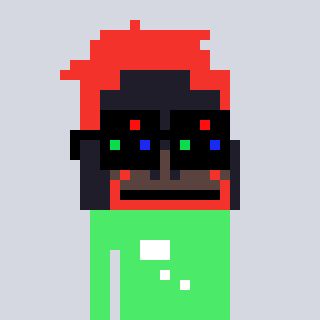
a pixel art character with square black sunglasses, a orangutan-shaped head and a teal-colored body on a cool background